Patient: sex M, age 63
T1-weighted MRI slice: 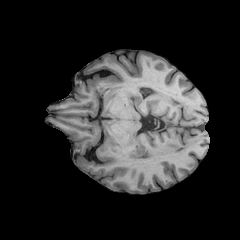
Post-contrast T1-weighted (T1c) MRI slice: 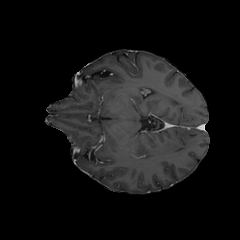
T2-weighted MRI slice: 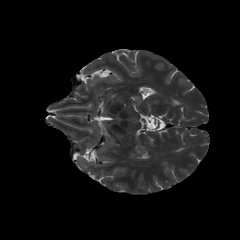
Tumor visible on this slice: no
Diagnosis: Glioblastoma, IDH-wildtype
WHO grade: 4